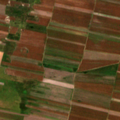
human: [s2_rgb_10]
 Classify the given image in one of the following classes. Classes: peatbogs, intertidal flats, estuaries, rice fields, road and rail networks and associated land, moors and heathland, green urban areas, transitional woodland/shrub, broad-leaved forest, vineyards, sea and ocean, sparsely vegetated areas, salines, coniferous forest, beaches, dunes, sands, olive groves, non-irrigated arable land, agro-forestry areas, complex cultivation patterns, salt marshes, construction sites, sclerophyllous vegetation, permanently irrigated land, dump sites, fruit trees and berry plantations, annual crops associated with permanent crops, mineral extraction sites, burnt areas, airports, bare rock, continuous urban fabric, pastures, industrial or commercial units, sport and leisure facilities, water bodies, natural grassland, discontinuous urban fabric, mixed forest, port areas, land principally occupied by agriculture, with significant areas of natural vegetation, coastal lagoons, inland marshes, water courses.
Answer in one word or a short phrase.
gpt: non-irrigated arable land, pastures